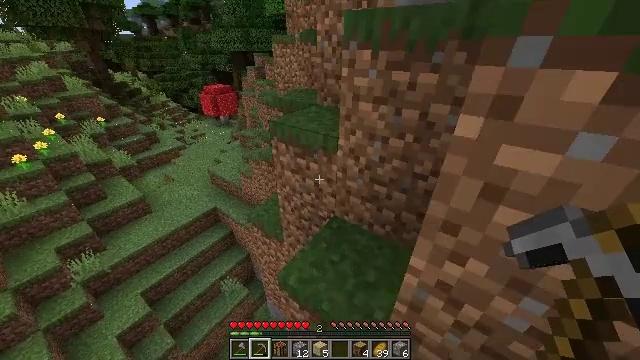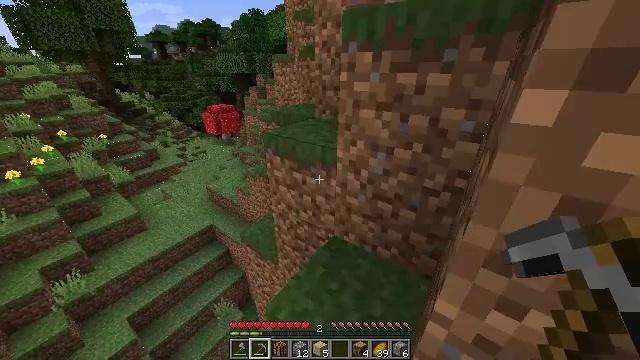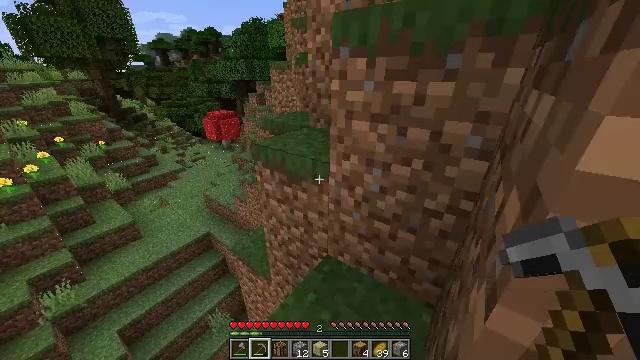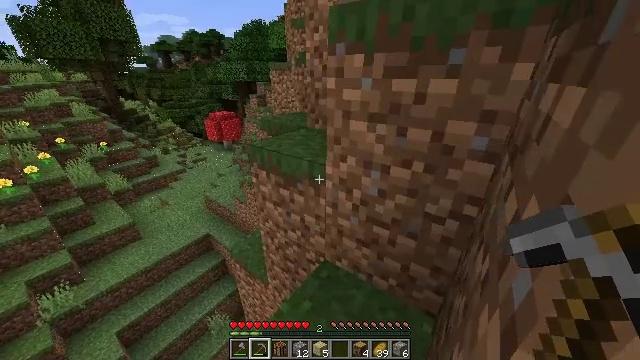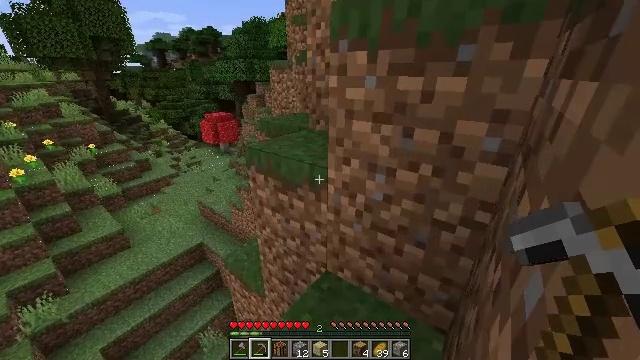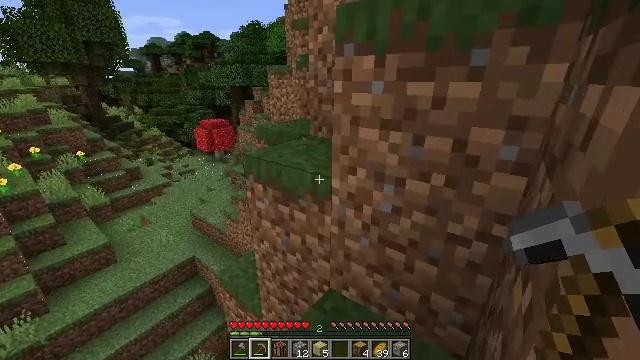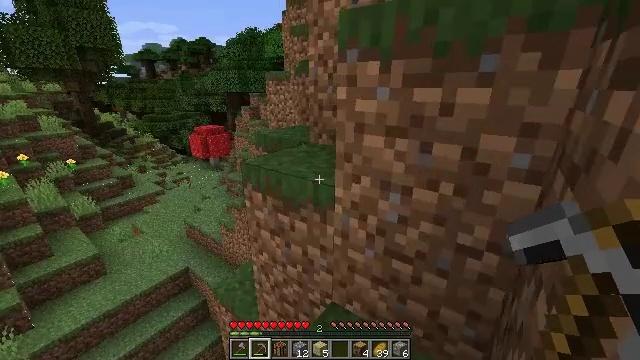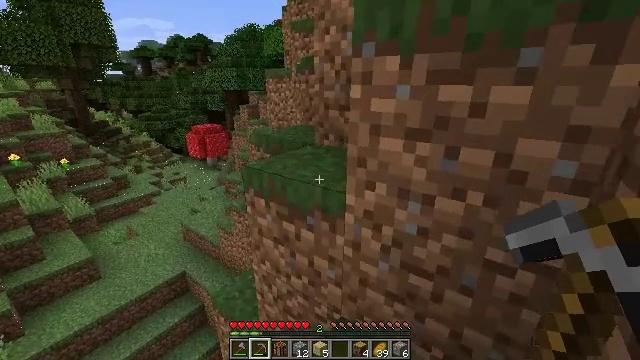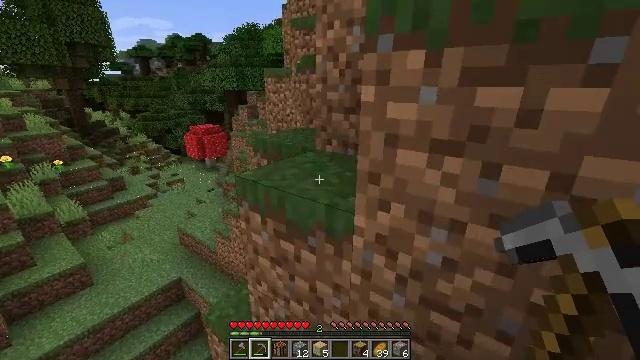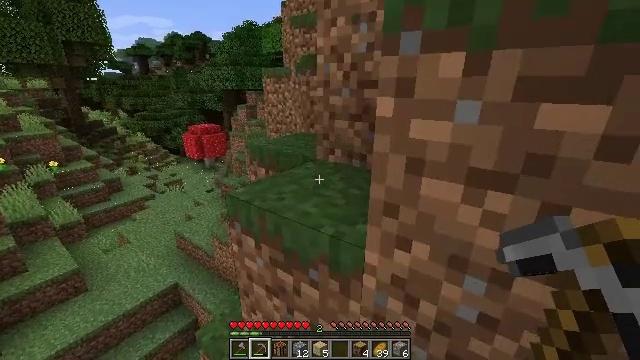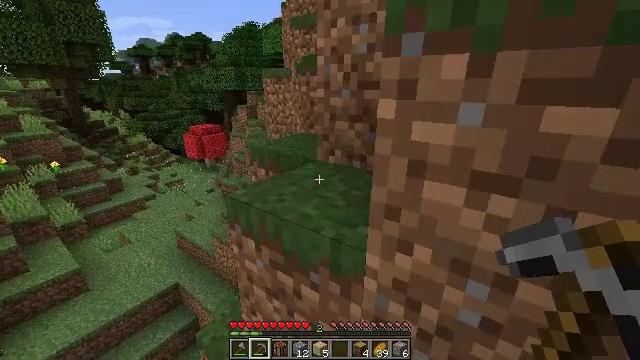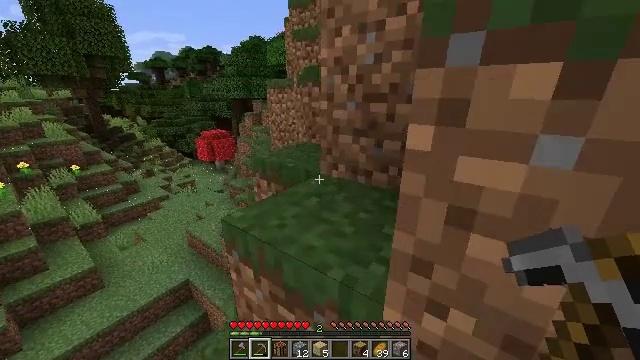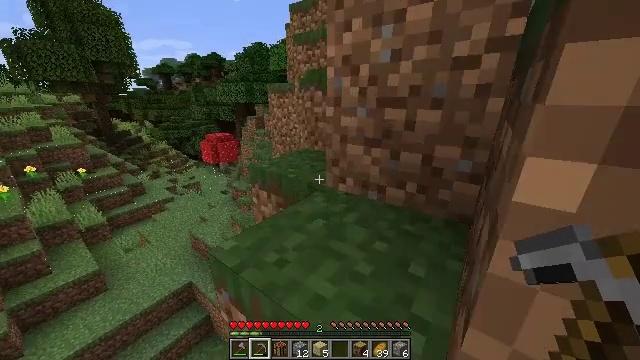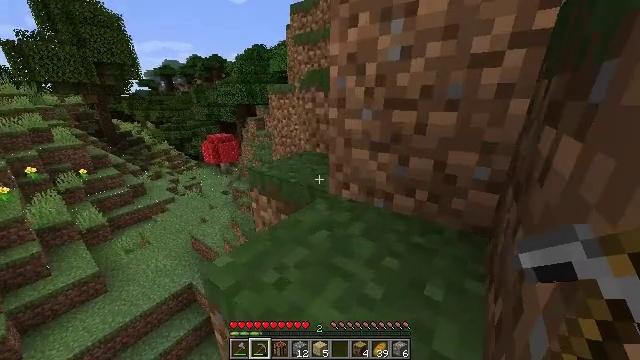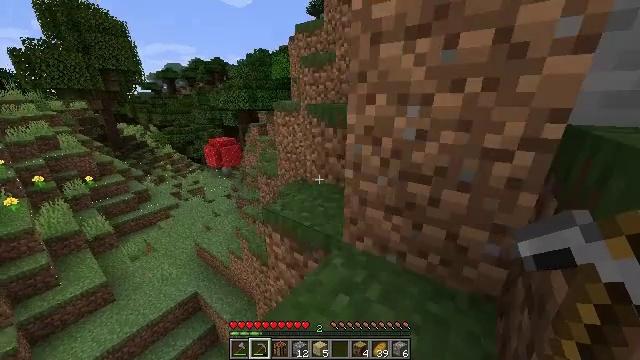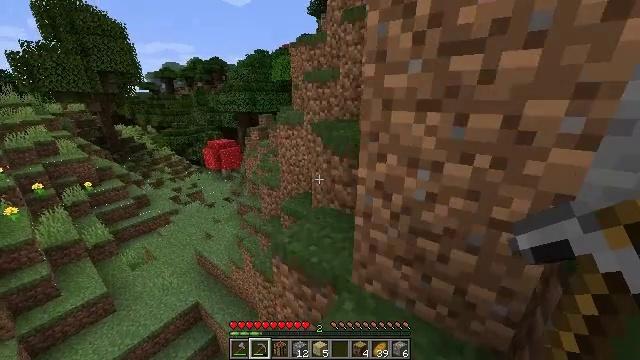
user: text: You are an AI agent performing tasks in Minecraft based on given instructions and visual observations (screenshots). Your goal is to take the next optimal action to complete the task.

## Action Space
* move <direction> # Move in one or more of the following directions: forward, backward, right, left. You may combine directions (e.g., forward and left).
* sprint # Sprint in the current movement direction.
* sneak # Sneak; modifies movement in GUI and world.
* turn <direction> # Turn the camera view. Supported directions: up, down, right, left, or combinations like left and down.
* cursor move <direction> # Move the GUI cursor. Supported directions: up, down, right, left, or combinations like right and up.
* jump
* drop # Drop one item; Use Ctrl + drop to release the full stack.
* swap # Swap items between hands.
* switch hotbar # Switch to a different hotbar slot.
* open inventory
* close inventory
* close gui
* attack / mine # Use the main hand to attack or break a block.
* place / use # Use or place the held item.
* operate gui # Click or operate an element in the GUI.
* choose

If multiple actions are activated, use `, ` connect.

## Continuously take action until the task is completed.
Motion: motion action
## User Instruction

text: Collect dark oak leaves by breaking them.
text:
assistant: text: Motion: move forward and move right, sprint, turn up
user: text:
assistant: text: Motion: move forward and move right, sprint, turn up
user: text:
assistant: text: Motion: move forward and move right, sprint
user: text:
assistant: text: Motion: move forward and move right, sprint, turn up
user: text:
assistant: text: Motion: move forward, sprint, turn up
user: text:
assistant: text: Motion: move forward, sprint, turn up
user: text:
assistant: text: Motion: move forward, sprint
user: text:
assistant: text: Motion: move forward, sprint
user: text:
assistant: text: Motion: move forward, sprint
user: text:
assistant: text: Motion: move forward, sprint
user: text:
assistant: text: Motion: move forward, sprint
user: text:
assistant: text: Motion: move forward, sprint
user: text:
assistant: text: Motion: move forward, sprint, jump
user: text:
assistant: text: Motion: move forward, sprint, jump
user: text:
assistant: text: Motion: move forward, sprint, jump
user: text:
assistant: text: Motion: move forward and move right, sprint, jump
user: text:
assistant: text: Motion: move forward and move right, sprint
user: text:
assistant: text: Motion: move forward and move right, sprint
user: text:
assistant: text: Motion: move forward and move right, sprint
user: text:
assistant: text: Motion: move forward and move right, sprint
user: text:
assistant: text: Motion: move forward and move right, sprint
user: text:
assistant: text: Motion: move forward and move right, sprint
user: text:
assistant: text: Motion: move forward and move right, sprint
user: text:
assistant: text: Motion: move forward and move right, sprint
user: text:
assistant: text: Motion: move forward, sprint, turn up
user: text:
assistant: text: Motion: move forward, sprint, turn up
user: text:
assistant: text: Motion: move forward, sprint, turn right and up
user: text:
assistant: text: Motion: move forward, sprint, turn right
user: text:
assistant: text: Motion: move forward, sprint, turn right and up
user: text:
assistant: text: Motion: move forward, sprint, turn right and up